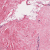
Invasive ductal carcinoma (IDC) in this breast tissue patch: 0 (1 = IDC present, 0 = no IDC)